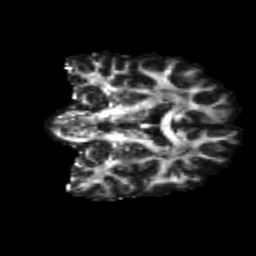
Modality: FA
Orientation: coronal
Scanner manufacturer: siemens
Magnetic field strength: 3 T
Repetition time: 4.16 s
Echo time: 0.0806 s